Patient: sex M, age 46
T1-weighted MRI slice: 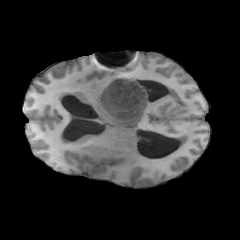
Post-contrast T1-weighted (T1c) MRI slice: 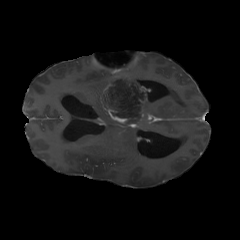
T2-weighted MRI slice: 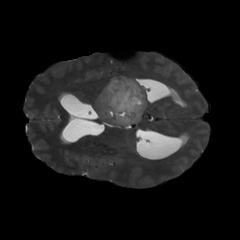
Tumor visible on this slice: yes
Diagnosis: Glioblastoma, IDH-wildtype
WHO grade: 4